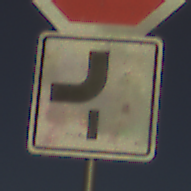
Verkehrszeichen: VerlaufVorfahrtsstrasse7
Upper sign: Stop
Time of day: SunriseSunset
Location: Outdoor (Nature)
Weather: Clear
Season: NotSpecified
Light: Natural